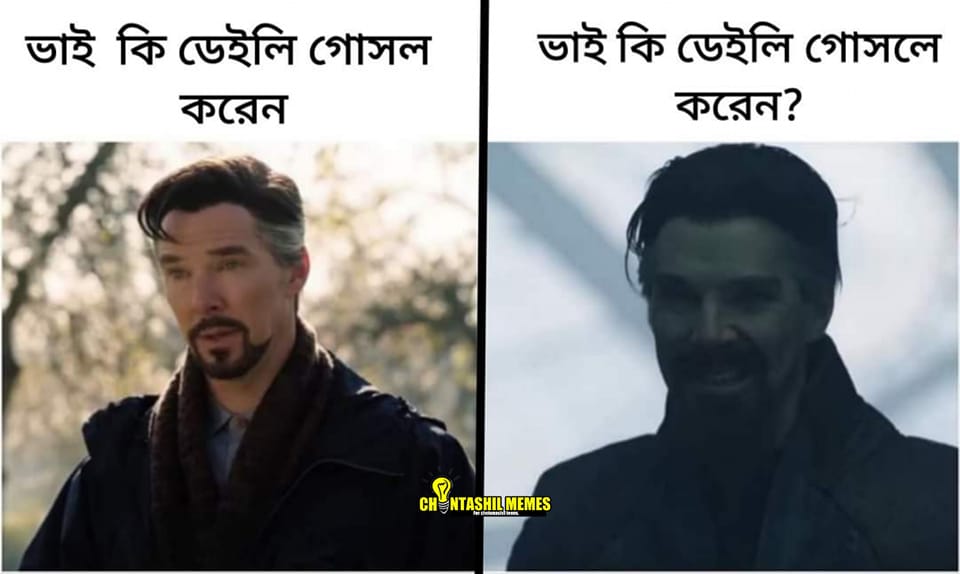
Caption: ভাই কি ডেইলি গোসল করেন     ভাই কি ডেইলি গোসলে করেন ?
Label: non-hate